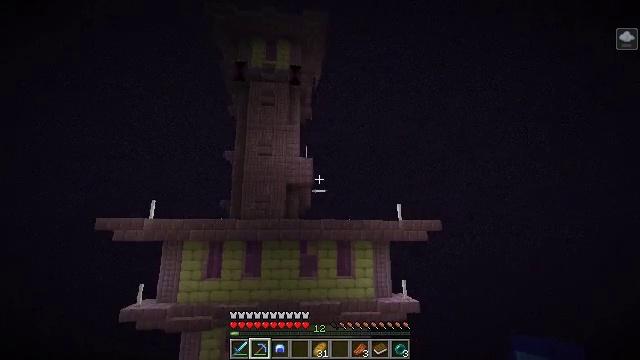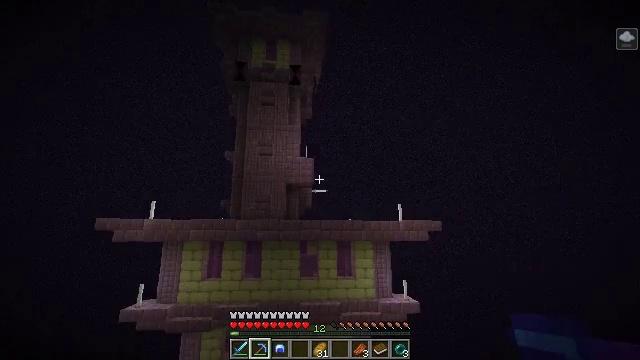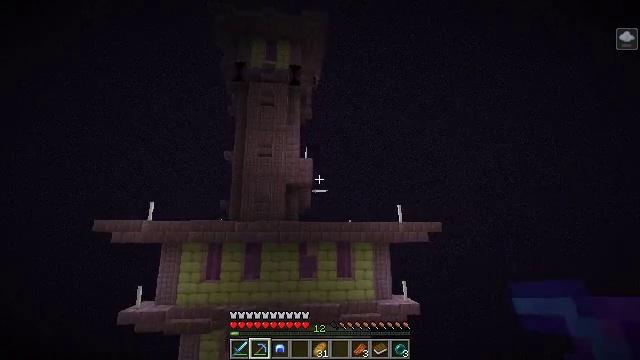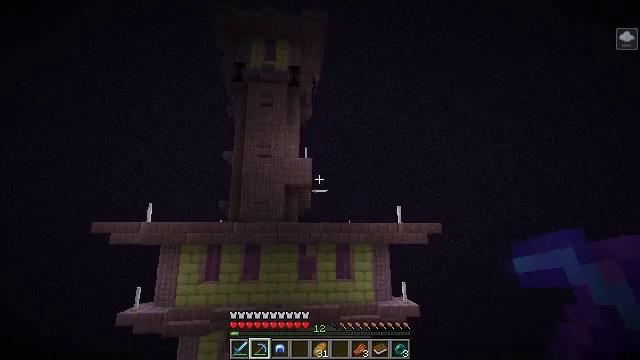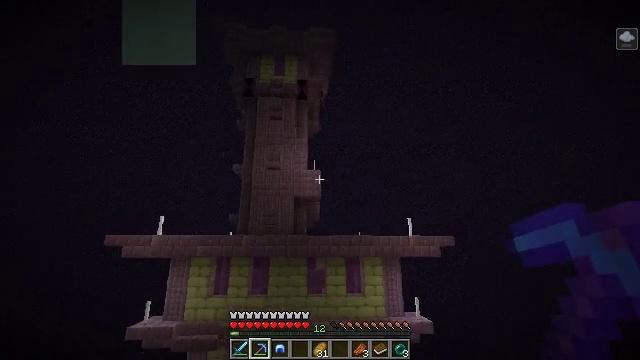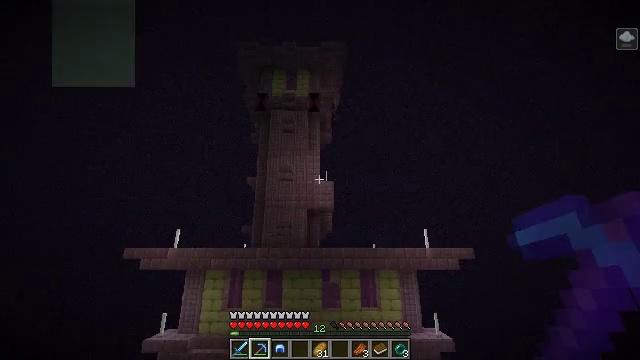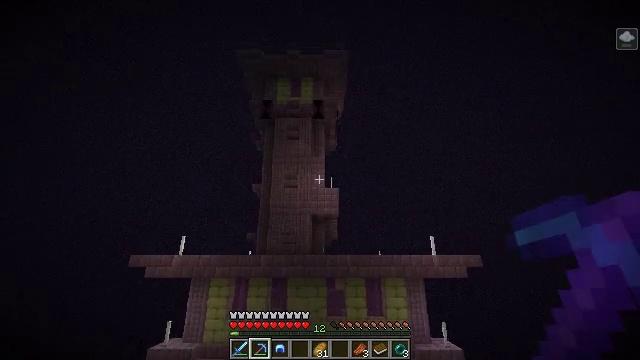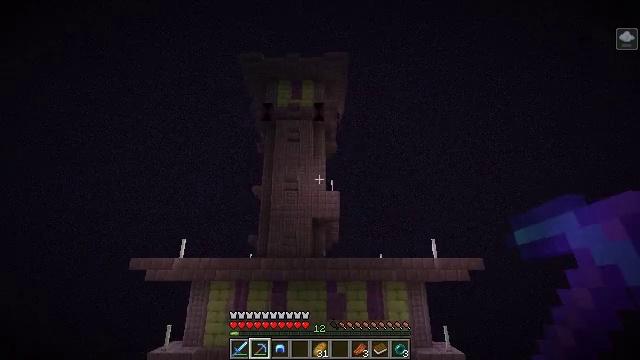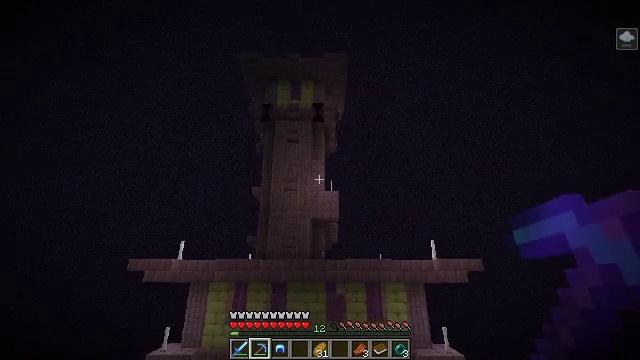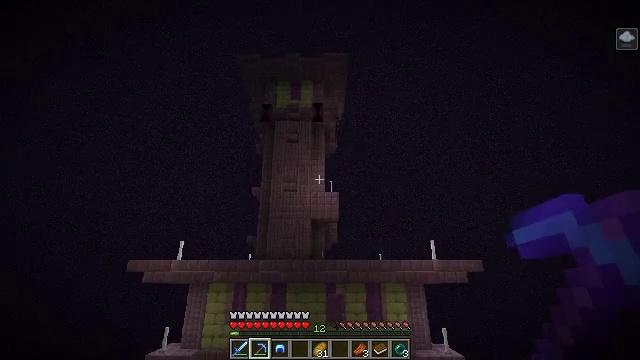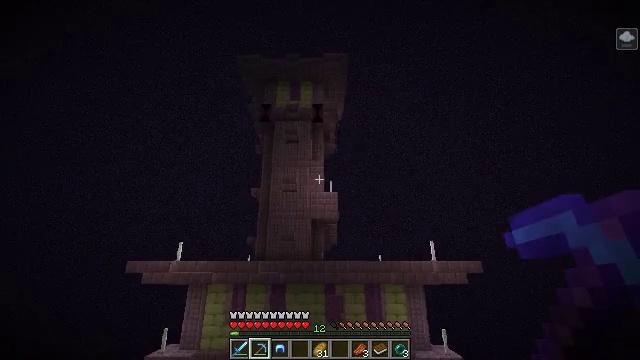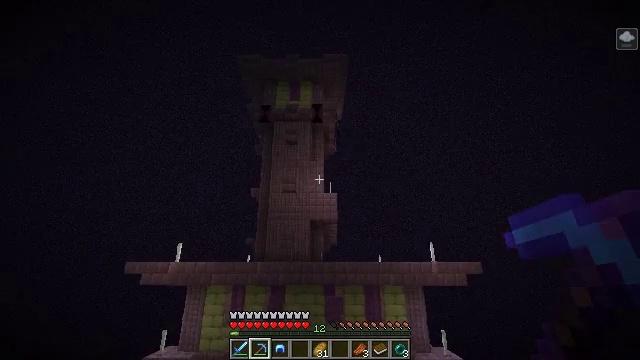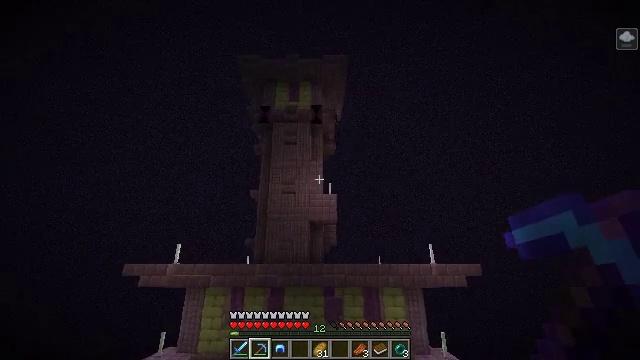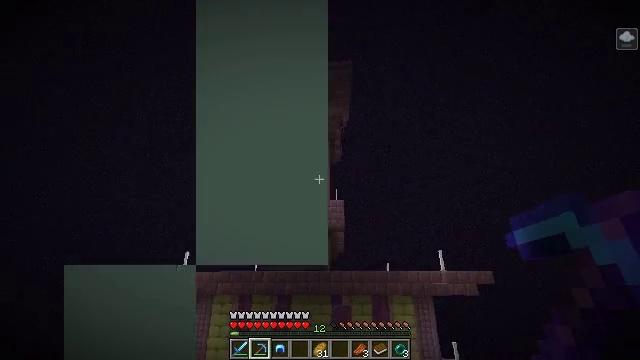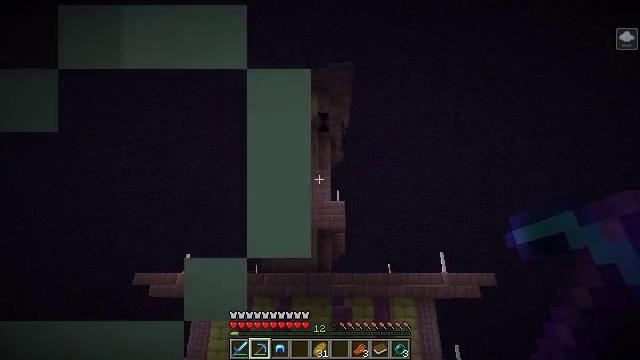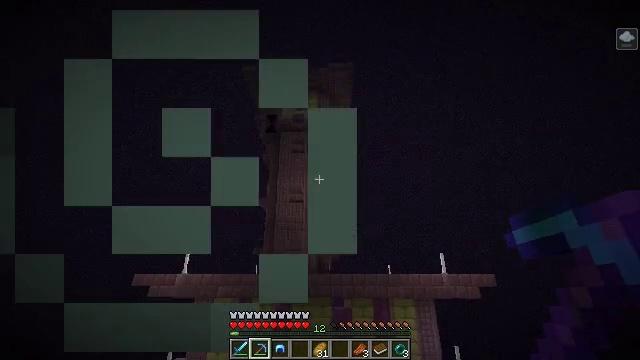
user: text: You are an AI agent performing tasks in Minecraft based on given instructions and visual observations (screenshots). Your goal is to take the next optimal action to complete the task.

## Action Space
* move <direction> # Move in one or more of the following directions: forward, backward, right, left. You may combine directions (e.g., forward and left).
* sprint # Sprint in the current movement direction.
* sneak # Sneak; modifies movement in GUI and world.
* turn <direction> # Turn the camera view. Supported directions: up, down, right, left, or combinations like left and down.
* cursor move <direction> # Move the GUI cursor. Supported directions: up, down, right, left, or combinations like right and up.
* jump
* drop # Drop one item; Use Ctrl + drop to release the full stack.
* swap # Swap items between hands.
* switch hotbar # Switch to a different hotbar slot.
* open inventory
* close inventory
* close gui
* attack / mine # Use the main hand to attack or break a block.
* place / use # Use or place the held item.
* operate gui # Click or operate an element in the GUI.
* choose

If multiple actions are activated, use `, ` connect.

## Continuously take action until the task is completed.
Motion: motion action
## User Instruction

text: Dig out the purpur pillar blocks.
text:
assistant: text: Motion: move right, sneak
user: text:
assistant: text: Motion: move right, sneak
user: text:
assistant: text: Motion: move right, sneak
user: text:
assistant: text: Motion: move right, sneak, turn left and up
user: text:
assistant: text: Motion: move right, sneak, turn left and up
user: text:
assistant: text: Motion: move right, sneak, turn left and up
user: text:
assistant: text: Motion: move right, sneak
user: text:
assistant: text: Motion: sneak
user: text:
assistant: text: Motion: sneak
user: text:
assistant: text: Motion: sneak
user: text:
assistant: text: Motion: sneak
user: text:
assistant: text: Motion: sneak
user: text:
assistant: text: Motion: sneak, turn left and up
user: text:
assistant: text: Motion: sneak
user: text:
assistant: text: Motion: sneak
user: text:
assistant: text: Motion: sneak
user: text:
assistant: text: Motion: sneak, turn down
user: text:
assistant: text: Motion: sneak, turn down
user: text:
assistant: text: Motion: sneak, turn down
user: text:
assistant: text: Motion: sneak, turn left and down
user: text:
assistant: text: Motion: sneak, turn left and down
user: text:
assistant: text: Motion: sneak, turn down
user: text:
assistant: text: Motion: sneak, turn down
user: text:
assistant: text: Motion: sneak, turn down
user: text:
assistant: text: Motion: sneak
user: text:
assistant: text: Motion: move forward, sneak
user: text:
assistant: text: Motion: move forward, sneak
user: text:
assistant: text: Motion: move forward, sneak
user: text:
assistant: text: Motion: move forward, sneak
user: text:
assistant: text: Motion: move forward, sneak